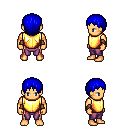
a pixel art fantasy rpg character, male body template, human, tanned skin, gold chest armor, magenta pants, blue plain hairstyle, leather bracers, four views (front, back, left, right), 2x2 character sprite sheet, small pixel art, hard edges, no anti-aliasing